Question: I have a table as below which I am populating with the number of 'Pass' and 'Fail' records in each column. I am then trying to work out the failure rate for each column and an average failure rate for the 3 'IR Room' devices and the 3 'Employee Exit' devices.

I am populating the labels using the code at the bottom of this post, however I have 2 issues:-
1. I am getting an 'Input string was not in the correct format' error on line 86 (Dim irAverageFailureRate as String)
2. I cannot help but think there is a better way to do this. I'm new to ASP/VB so any advice on how to improve this would be gratefully received. Sub getYesterdayStats()
Dim con As OleDbConnection
Dim cmdClockings As OleDbDataAdapter
Dim dsClockings As New DataSet
Dim yesterday As String = DateTime.Today.AddDays(-1).ToString("yyyy/MM/dd")
con = New OleDbConnection("Provider=Microsoft.Jet.OLEDB.4.0; DATA SOURCE=\XXX.XX.XXX.XX\XXXX.mdb;Jet OLEDB:Database Password=XXXXX;")
cmdClockings = New OleDbDataAdapter("SELECT efrLog.PID, efrLog.LType, efrLog.LDName from efrLog WHERE LDate = '" & yesterday & "'", con)
cmdClockings.Fill(dsClockings, "Clockings")
' Get pass and fail count for each device
Dim ir1Pass As Integer = dsClockings.Tables("Clockings").Select("LType = 'PASS' AND LDName = 'IR Room 1'").Count
Dim ir1Fail As Integer = dsClockings.Tables("Clockings").Select("LType = 'DENY' AND LDName = 'IR Room 1'").Count
Dim ir2Pass As Integer = dsClockings.Tables("Clockings").Select("LType = 'PASS' AND LDName = 'IR Room 2'").Count
Dim ir2Fail As Integer = dsClockings.Tables("Clockings").Select("LType = 'DENY' AND LDName = 'IR Room 2'").Count
Dim ir3Pass As Integer = dsClockings.Tables("Clockings").Select("LType = 'PASS' AND LDName = 'IR Room 3'").Count
Dim ir3Fail As Integer = dsClockings.Tables("Clockings").Select("LType = 'DENY' AND LDName = 'IR Room 3'").Count
Dim ee1Pass As Integer = dsClockings.Tables("Clockings").Select("LType = 'PASS' AND LDName = 'Employee Exit 1'").Count
Dim ee1Fail As Integer = dsClockings.Tables("Clockings").Select("LType = 'DENY' AND LDName = 'Employee Exit 1'").Count
Dim ee2Pass As Integer = dsClockings.Tables("Clockings").Select("LType = 'PASS' AND LDName = 'Employee Exit 2'").Count
Dim ee2Fail As Integer = dsClockings.Tables("Clockings").Select("LType = 'DENY' AND LDName = 'Employee Exit 2'").Count
Dim ee3Pass As Integer = dsClockings.Tables("Clockings").Select("LType = 'PASS' AND LDName = 'Employee Exit 3'").Count
Dim ee3Fail As Integer = dsClockings.Tables("Clockings").Select("LType = 'DENY' AND LDName = 'Employee Exit 3'").Count
' Calculate totals for each device
Dim ir1total As Integer = ir1Pass + ir1Fail
Dim ir2total As Integer = ir2Pass + ir2Fail
Dim ir3total As Integer = ir3Pass + ir3Fail
Dim ee1total As Integer = ee1Pass + ee1Fail
Dim ee2total As Integer = ee2Pass + ee2Fail
Dim ee3total As Integer = ee3Pass + ee3Fail
' Calcualte failure rate for each device
Dim ir1failureRate As String = Format((ir1Fail / ir1Pass) * 100, "0.00")
Dim ir2failureRate As String = Format((ir2Fail / ir2Pass) * 100, "0.00")
Dim ir3failureRate As String = Format((ir3Fail / ir3Pass) * 100, "0.00")
Dim ee1failureRate As String = Format((ee1Fail / ee1Pass) * 100, "0.00")
Dim ee2failureRate As String = Format((ee2Fail / ee2Pass) * 100, "0.00")
Dim ee3failureRate As String = Format((ee3Fail / ee3Pass) * 100, "0.00")
' Calculate average failure rate for IR and EE devices
Dim irAverageFailureRate As String = Format((Format((ir1Fail / ir1Pass) * 100, "0.00") + Format((ir2Fail / ir2Pass) * 100, "0.00") + Format((ir3Fail / ir3Pass) * 100, "0.00")) / 3, "0.00")
Dim eeAverageFailureRate As String = Format((Format((ee1Fail / ee1Pass) * 100, "0.00") + Format((ee2Fail / ee2Pass) * 100, "0.00") + Format((ee3Fail / ee3Pass) * 100, "0.00")) / 3, "0.00")
' Assign values to labels
lblIR1pass.Text = ir1Pass
lblIR1fail.Text = ir1Fail
lblIR2pass.Text = ir2Pass
lblIR2fail.Text = ir2Fail
lblIR3pass.Text = ir3Pass
lblIR3fail.Text = ir3Fail
lblEE1pass.Text = ee1Pass
lblEE1fail.Text = ee1Fail
lblEE2pass.Text = ee2Pass
lblEE2fail.Text = ee2Fail
lblEE3pass.Text = ee3Pass
lblEE3fail.Text = ee3Fail
lblIR1tot.Text = ir1total
lblIR2tot.Text = ir2total
lblIR3tot.Text = ir3total
lblEE1tot.Text = ee1total
lblEE2tot.Text = ee2total
lblEE3tot.Text = ee3total
lblIR1fr.Text = ir1failureRate & "%"
lblIR2fr.Text = ir2failureRate & "%"
lblIR3fr.Text = ir3failureRate & "%"
lblEE1fr.Text = ee1failureRate & "%"
lblEE2fr.Text = ee2failureRate & "%"
lblEE3fr.Text = ee3failureRate & "%"
lblIRafr.Text = irAverageFailureRate & "%"
lblEEafr.Text = eeAverageFailureRate & "%"
End Sub
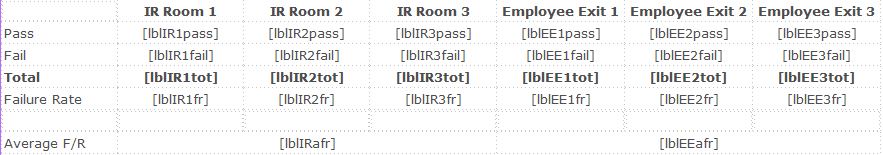
Answer: There's a lot of unnecessary Formats in that line.
'''
Dim irAverageFailureRate As String = ((CDbl(ir1Fail) / ir1Pass) + (CDbl(ir2Fail) / ir2Pass) + (CDbl(ir3Fail) / ir3Pass) / 3).ToString("P")
'''
I got the "P" for percentage from <URL>.